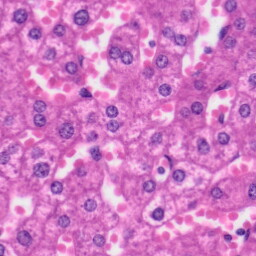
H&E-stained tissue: Liver